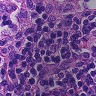
Metastatic tissue present: no